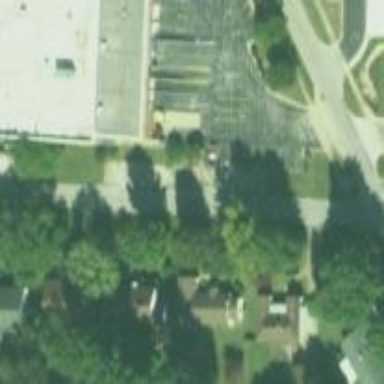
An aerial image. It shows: Clinic building offering healthcare services.